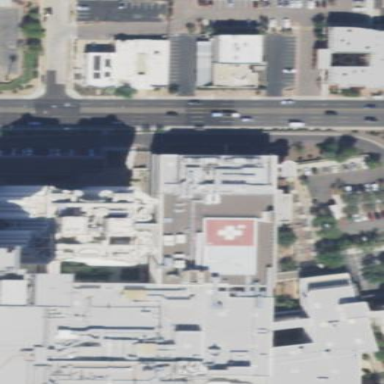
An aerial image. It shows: Hospital building.